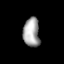
Tissue: lung
Cell type: Epithelial cells
Senescence score: 0.1815
Nuclear area (px): 470
Mean DAPI intensity: 163.206